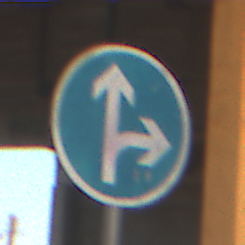
Verkehrszeichen: VorgeschriebeneFahrtrichtungGeradeausOderRechts
Umgebung: Roofed, Suburban
Tageszeit: SunriseSunset
Wetter: Clear
Licht: Natural
Jahreszeit: NotSpecified
Kontrast: MediumContrast